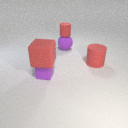
large red rubber cylinder to the right of small purple rubber cube